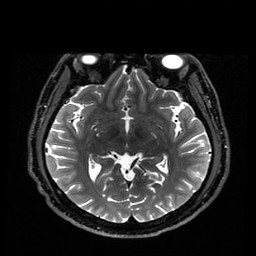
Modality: T2w
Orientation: coronal